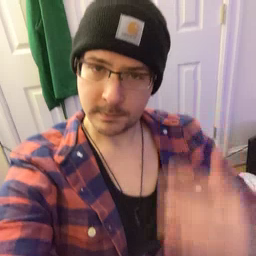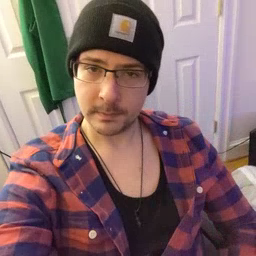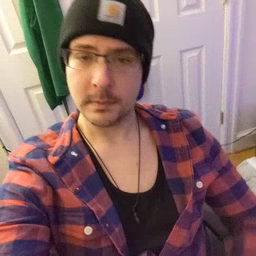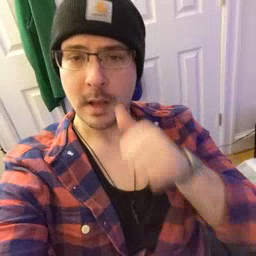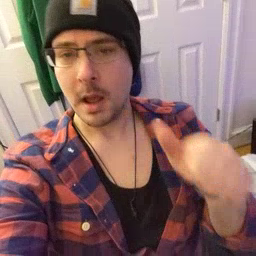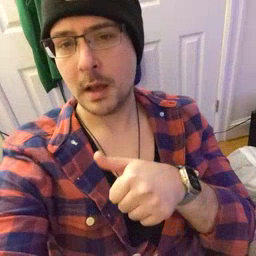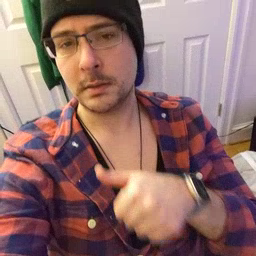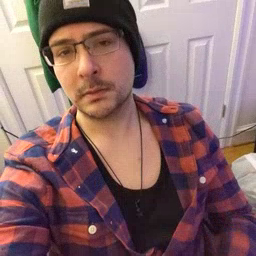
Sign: hide